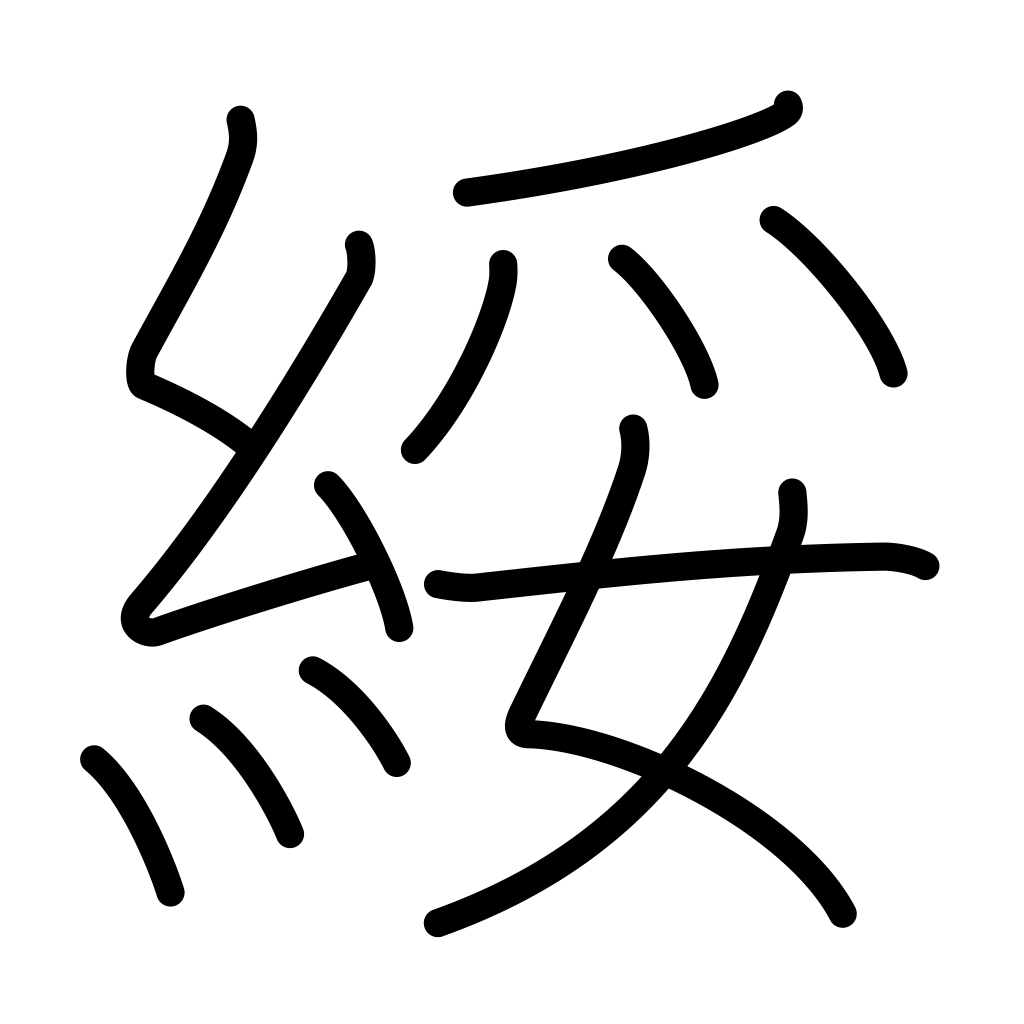
Meaning: peaceful, cheap, grab strap